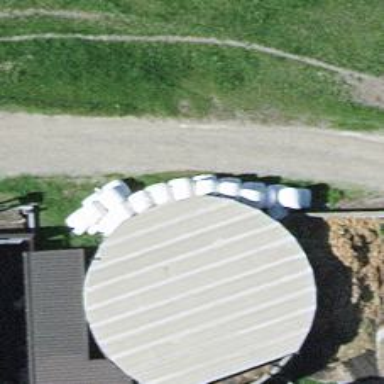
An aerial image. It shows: Storage tank with man-made structure.